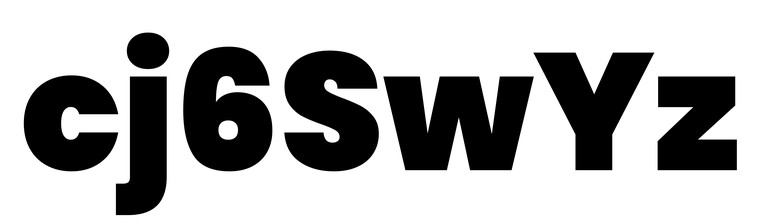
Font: Poppins-Black